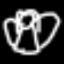
Label: angel